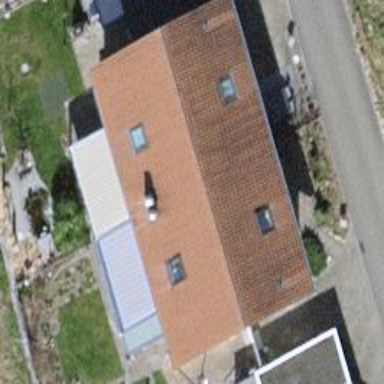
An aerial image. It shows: Semi-detached house.